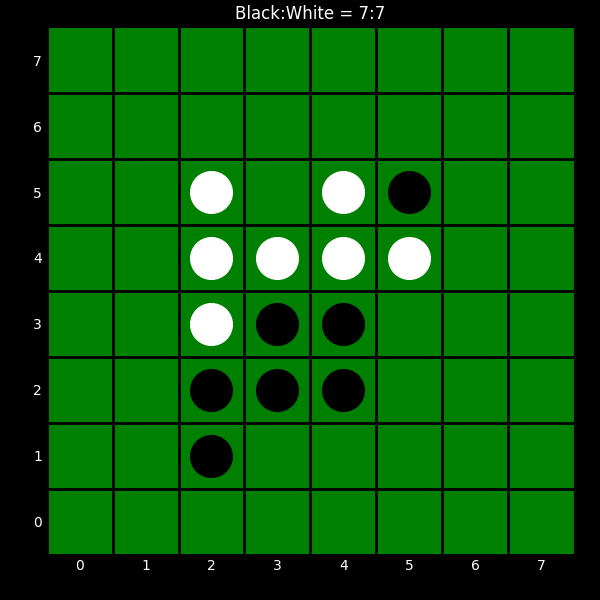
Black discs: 7
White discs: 7